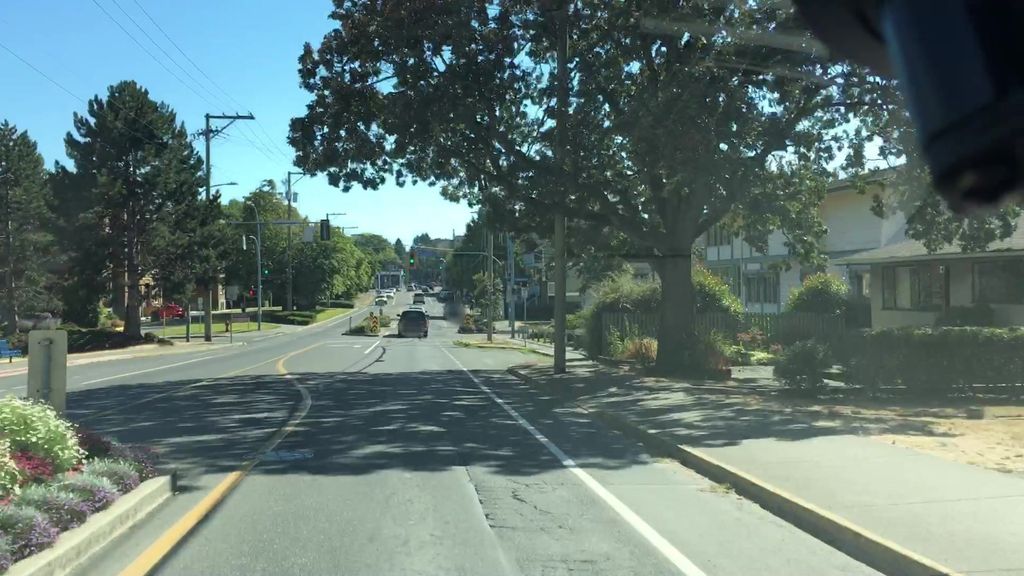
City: victoria